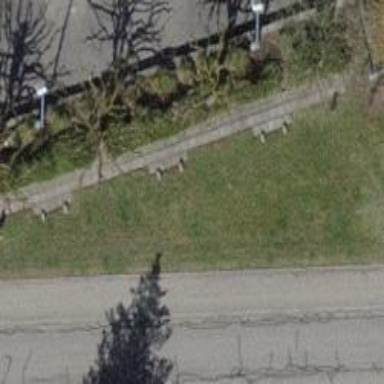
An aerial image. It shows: Bench for seating.